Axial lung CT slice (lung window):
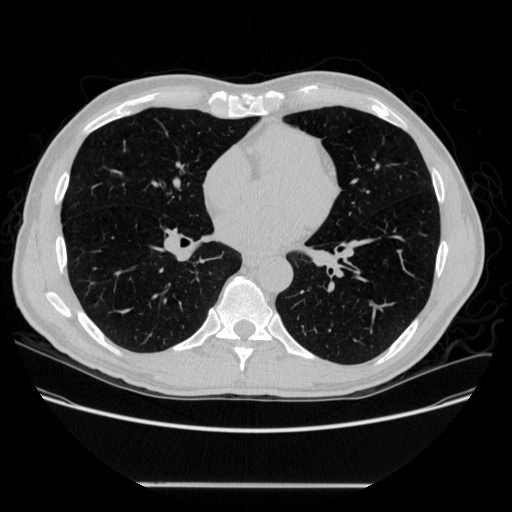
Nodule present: no